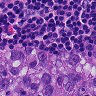
Metastatic tissue present: yes